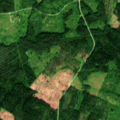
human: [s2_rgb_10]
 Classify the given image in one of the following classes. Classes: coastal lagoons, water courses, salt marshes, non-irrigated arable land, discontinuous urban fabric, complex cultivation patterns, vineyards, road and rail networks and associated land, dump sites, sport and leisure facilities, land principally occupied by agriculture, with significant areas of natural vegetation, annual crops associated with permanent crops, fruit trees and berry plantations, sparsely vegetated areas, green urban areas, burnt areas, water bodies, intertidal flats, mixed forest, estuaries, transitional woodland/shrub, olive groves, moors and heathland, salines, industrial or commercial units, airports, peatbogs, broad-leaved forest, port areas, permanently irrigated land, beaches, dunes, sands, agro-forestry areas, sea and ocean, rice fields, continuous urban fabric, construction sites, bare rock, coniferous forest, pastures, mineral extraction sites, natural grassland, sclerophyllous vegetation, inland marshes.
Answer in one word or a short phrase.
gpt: coniferous forest, mixed forest, transitional woodland/shrub